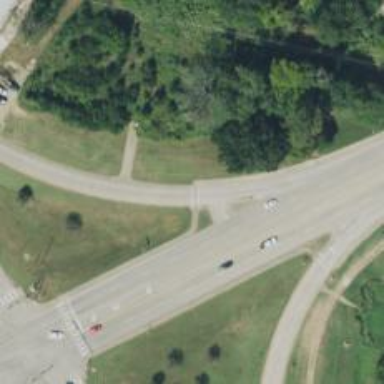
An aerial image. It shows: Uncontrolled crossing on the road.